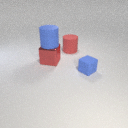
large red metal cube to the left of small blue rubber cube